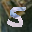
Label: 5